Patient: sex M, age 51
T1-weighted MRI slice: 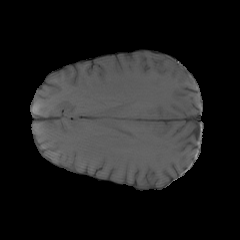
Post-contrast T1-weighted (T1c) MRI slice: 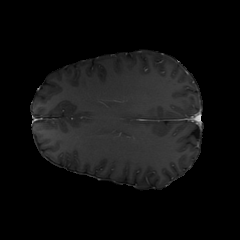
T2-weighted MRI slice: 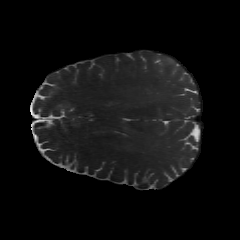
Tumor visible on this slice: no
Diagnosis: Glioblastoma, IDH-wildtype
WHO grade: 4